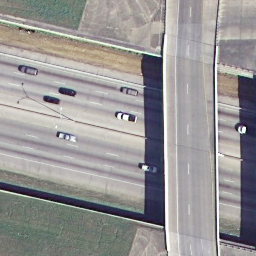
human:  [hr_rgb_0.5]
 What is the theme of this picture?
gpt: overpass

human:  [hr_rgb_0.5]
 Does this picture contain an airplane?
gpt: no

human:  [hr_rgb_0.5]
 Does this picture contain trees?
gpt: no

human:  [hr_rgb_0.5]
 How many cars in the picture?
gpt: eight

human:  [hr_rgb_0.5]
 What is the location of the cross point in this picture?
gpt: center